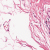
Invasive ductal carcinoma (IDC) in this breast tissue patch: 0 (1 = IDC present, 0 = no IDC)